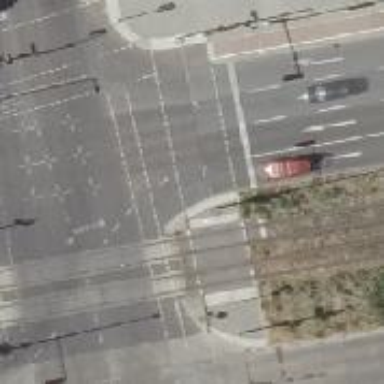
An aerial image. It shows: Tram crossing on the railway.